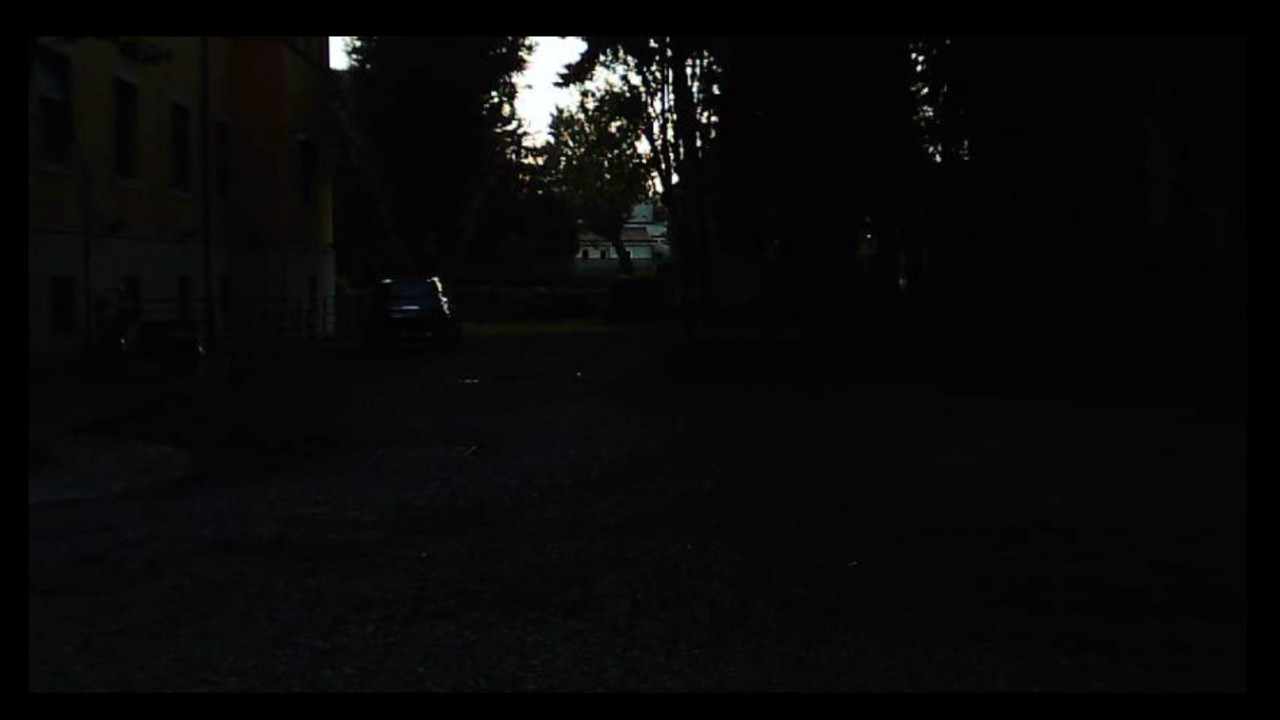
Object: DarwinFPV cineape20